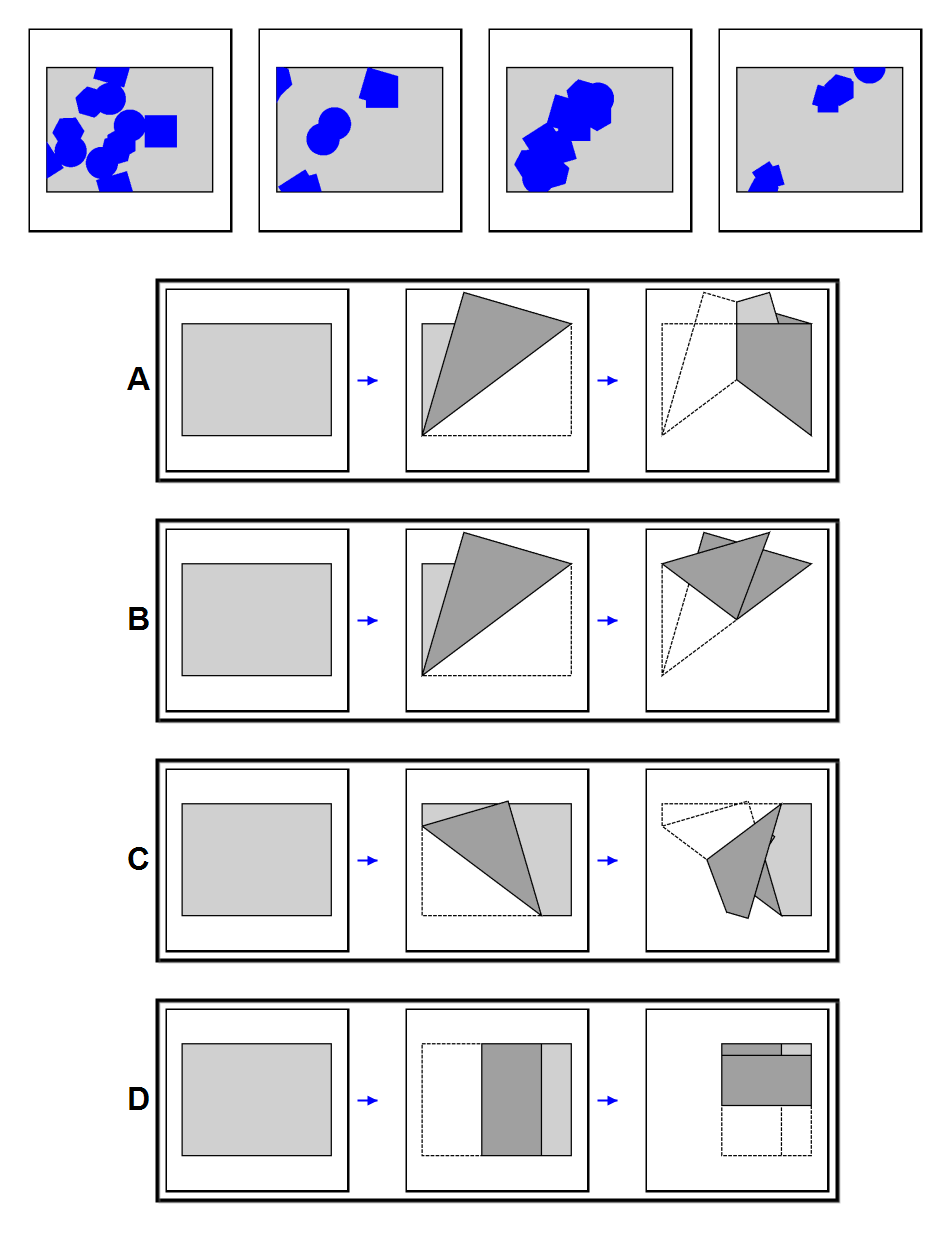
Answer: C